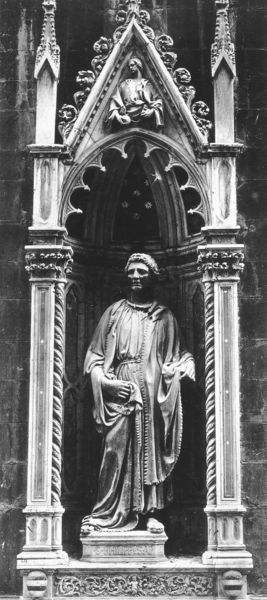
Titel: Hl. Philippus
Künstler: Nanni di Banco
Standort: Florenz, Orsanmichele (EU - I - Toskana)
Schlagwörter: kopf, mann, weiß, grau, kleid, marmor, schwarz, säulen, wand, spitze, stein, porträt, kirche, figur, gewand, haare, mantel, gotik, renaissance, statue, relief, bogen, italien, kette, giebel, mauer, pilaster, faltenwurf, kontrapost, foto, fotografie, nische, buch, dom, schwarzweiss, kapitell, fries, antik, florenz, heiliger, maria, standbild, bildhauer, tympanon, fialen, krabben, wimperg